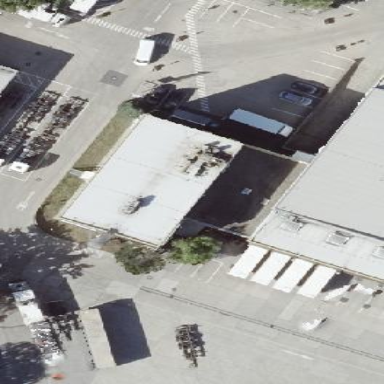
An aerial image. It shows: Commercial building.